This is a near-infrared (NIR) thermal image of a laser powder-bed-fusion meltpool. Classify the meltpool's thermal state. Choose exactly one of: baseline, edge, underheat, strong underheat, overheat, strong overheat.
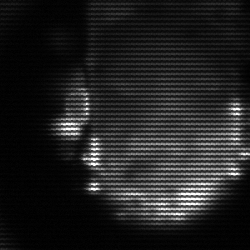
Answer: baseline